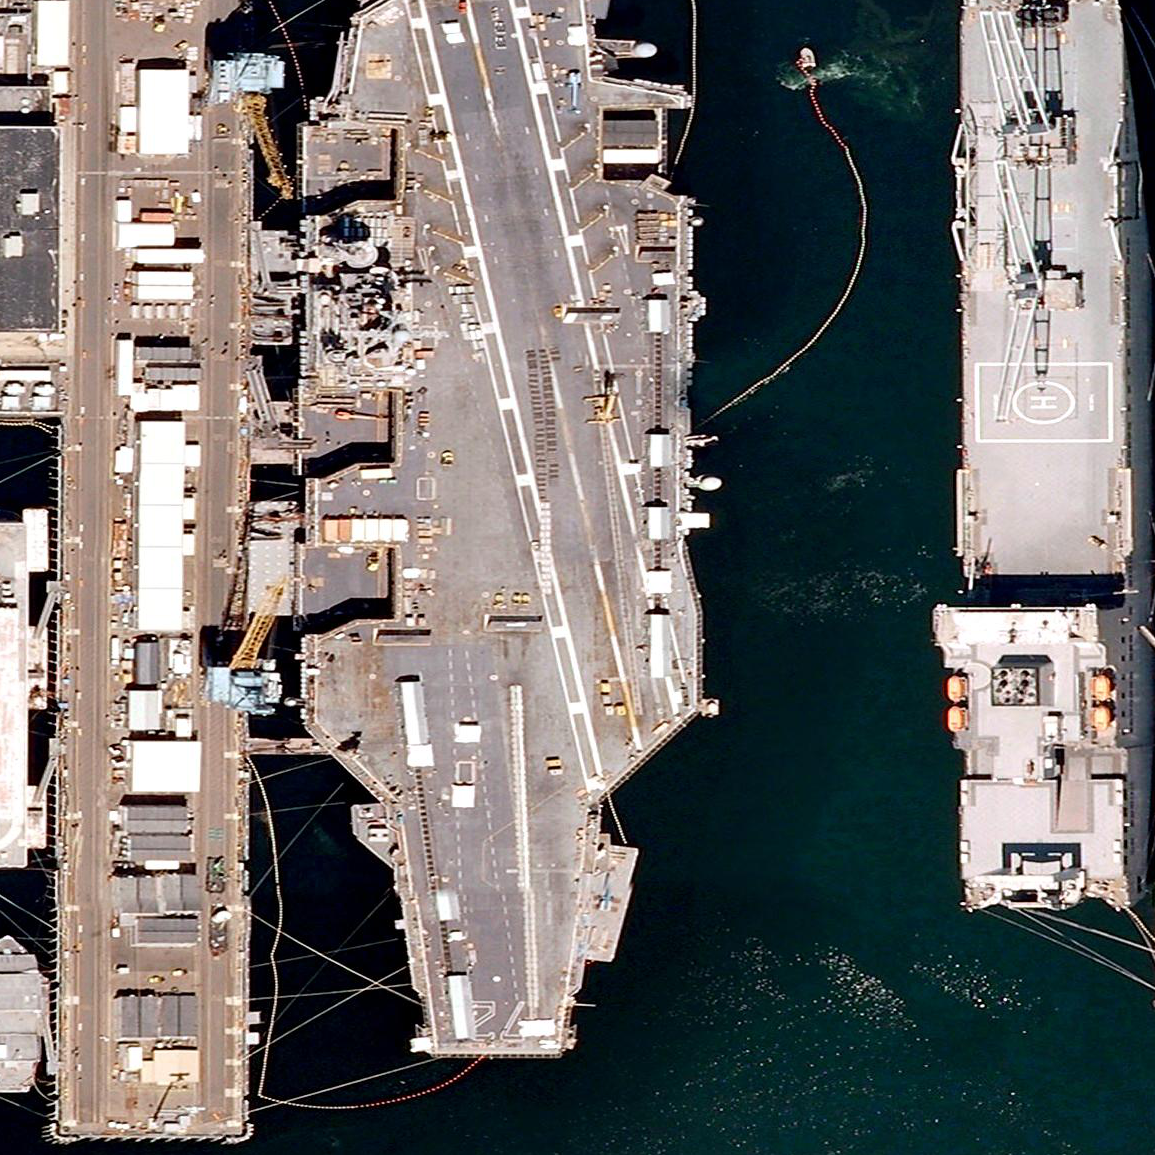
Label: aircraft_carrier